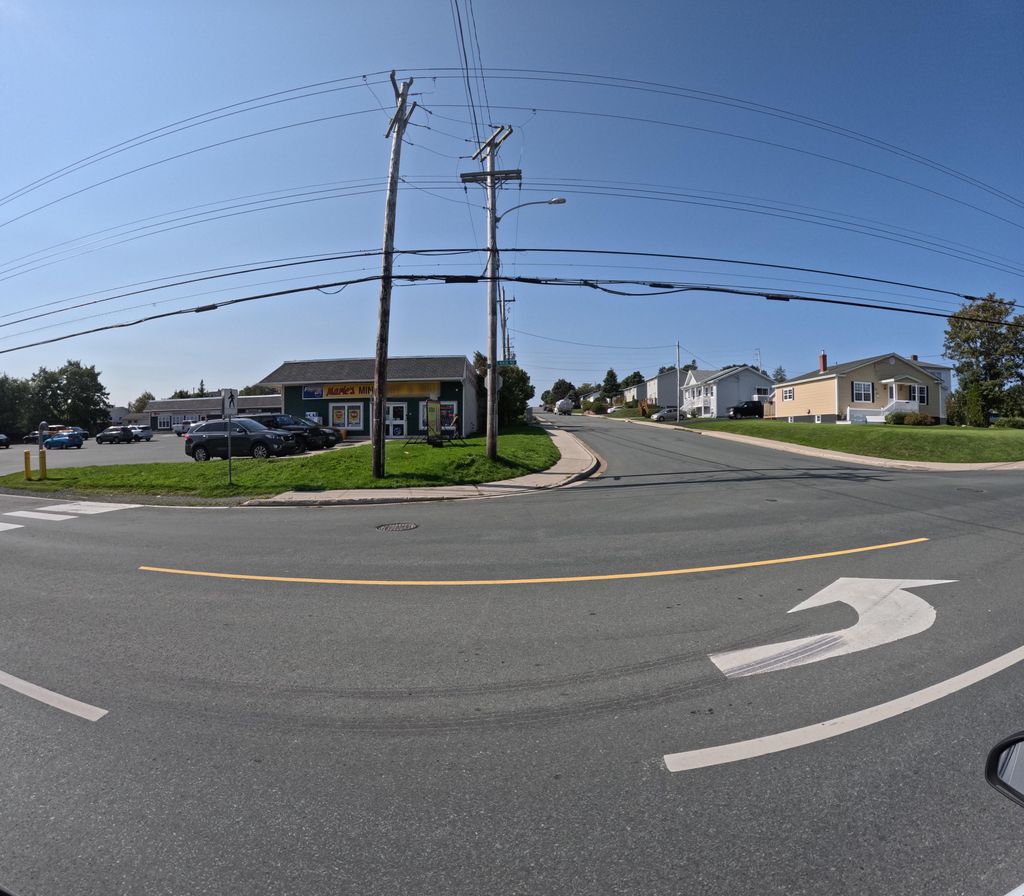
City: st_johns